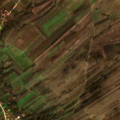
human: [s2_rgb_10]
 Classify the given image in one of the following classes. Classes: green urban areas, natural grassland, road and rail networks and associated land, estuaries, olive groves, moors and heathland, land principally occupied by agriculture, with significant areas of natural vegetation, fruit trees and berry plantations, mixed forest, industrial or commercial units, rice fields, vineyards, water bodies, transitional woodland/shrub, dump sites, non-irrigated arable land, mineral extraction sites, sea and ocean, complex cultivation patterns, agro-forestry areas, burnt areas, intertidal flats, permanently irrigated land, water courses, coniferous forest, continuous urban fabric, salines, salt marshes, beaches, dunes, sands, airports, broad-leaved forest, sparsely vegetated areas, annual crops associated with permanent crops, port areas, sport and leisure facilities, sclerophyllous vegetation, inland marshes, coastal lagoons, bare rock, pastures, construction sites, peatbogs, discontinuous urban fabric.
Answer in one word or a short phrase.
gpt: discontinuous urban fabric, vineyards, fruit trees and berry plantations, complex cultivation patterns, land principally occupied by agriculture, with significant areas of natural vegetation